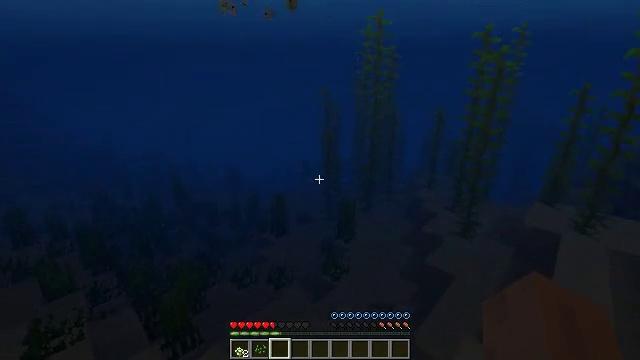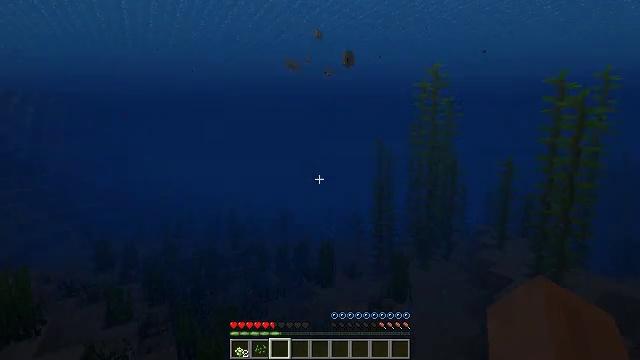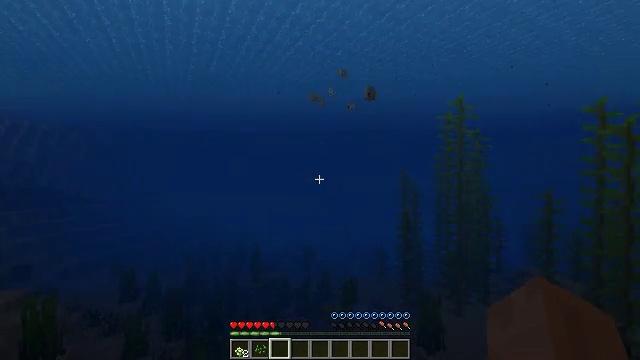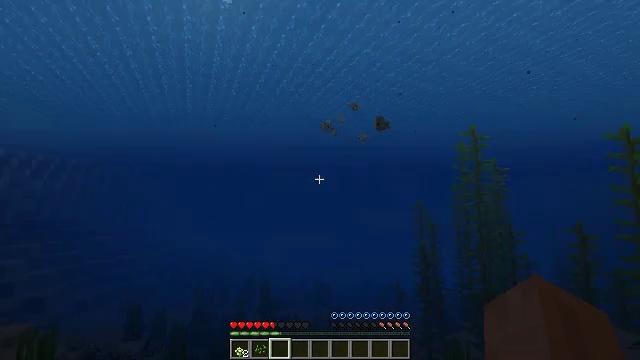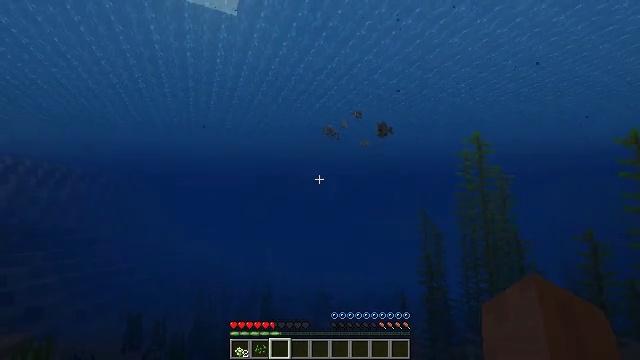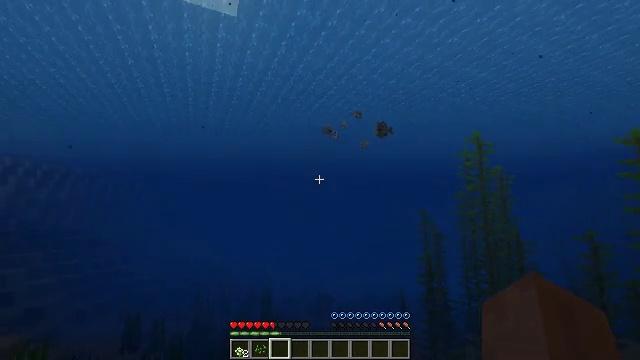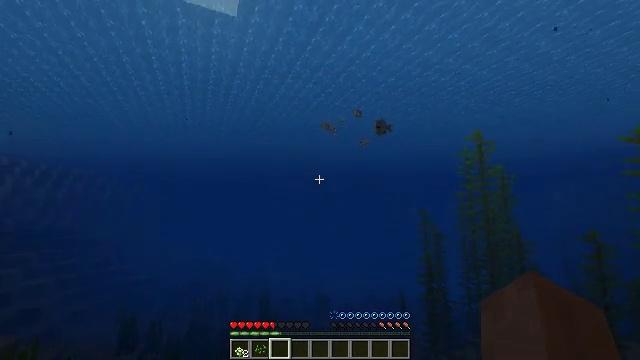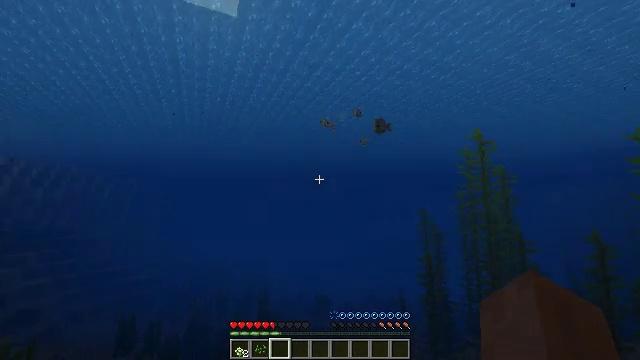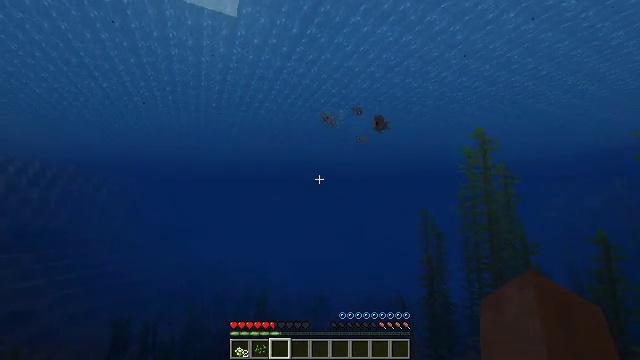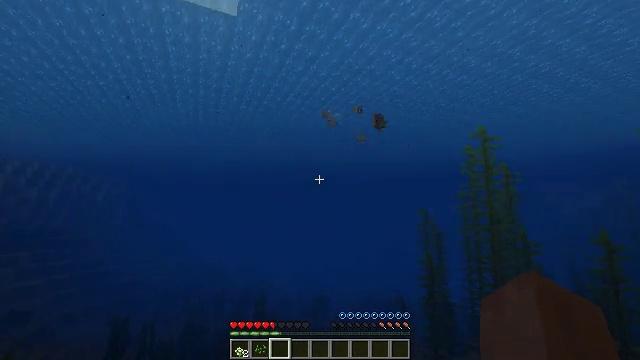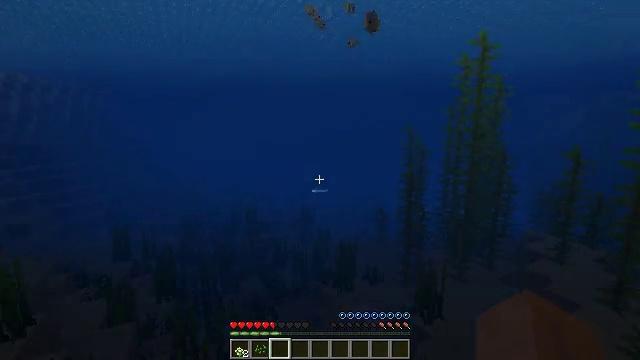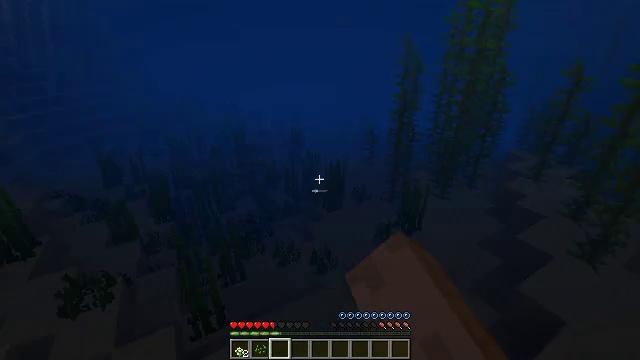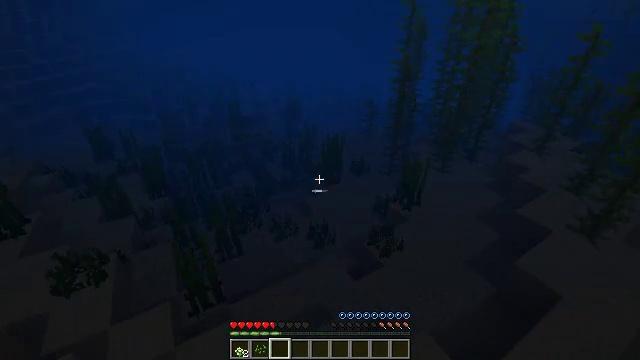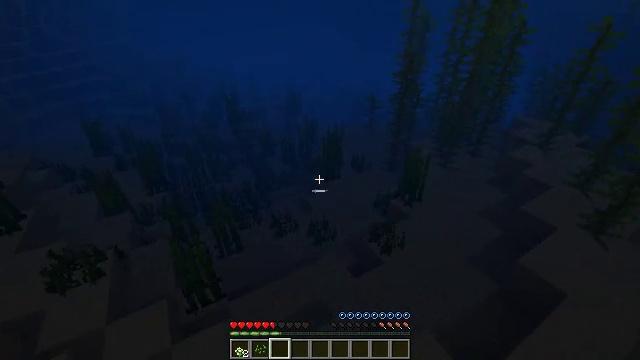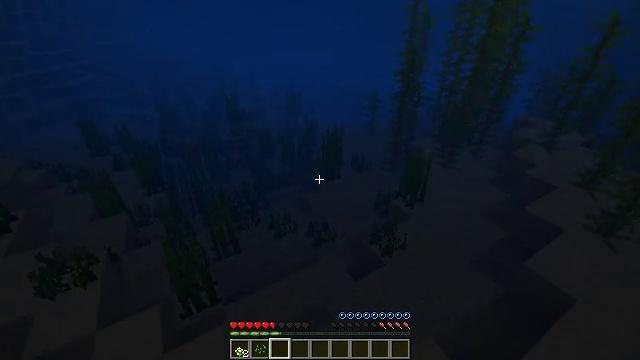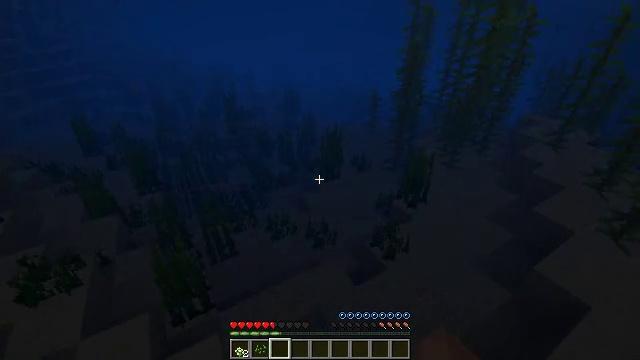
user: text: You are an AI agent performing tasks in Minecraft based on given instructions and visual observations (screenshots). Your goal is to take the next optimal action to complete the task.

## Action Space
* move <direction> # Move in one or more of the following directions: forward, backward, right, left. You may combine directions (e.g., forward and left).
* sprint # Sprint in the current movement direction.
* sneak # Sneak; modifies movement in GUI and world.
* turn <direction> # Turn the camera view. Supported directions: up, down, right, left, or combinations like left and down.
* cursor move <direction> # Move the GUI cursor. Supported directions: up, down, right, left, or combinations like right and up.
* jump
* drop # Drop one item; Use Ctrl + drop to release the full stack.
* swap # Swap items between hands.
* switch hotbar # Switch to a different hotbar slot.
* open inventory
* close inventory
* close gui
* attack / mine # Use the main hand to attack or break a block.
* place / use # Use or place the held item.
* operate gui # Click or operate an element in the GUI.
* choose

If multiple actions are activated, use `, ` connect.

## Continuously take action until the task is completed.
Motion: motion action
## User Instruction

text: Harvest seagrass from the waterbed.
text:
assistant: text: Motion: move forward, sprint, turn left and up
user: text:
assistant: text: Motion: move forward, sprint, turn left and up
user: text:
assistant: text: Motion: move forward, sprint, turn left and up
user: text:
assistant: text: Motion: move forward, sprint, turn up
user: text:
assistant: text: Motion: move forward, sprint
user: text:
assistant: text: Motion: move forward, sprint
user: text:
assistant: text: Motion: move forward, sprint
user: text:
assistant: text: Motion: move forward, sprint
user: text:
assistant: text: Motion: move forward, sprint
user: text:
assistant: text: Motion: move forward, sprint, turn right and down, attack / mine
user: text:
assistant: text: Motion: move forward, sprint, turn right and down, attack / mine
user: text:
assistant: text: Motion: move forward, sprint, turn down, attack / mine
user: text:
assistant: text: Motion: move forward, sprint, turn down, attack / mine
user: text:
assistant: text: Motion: move forward, sprint, attack / mine
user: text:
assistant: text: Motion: move forward, sprint, attack / mine
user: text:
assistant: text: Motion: move forward, sprint, attack / mine
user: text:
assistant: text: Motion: move forward, sprint, turn left and up, attack / mine
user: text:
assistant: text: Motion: move forward, sprint, turn left and up, attack / mine
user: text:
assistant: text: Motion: move forward, sprint, turn left, attack / mine
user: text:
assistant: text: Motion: move forward, sprint, attack / mine
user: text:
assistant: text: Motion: move forward, sprint, turn left, attack / mine
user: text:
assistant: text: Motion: move forward, sprint, turn left, attack / mine
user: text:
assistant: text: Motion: move forward, sprint, turn left, attack / mine
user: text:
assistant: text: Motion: move forward, sprint, turn left, attack / mine
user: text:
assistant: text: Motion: move forward, sprint, attack / mine
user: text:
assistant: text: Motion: move forward, sprint, attack / mine
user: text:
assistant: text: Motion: move forward, sprint, attack / mine
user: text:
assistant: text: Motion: move forward, sprint, attack / mine
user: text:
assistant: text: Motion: move forward, sprint, attack / mine
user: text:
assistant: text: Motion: move forward, sprint, turn left, attack / mine